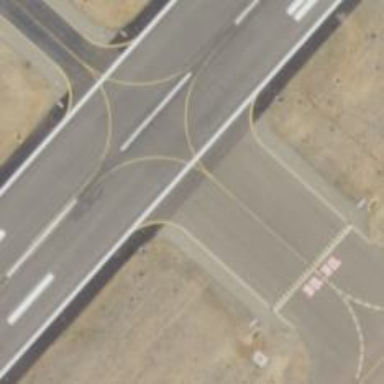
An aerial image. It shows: View of taxiway at the airport.